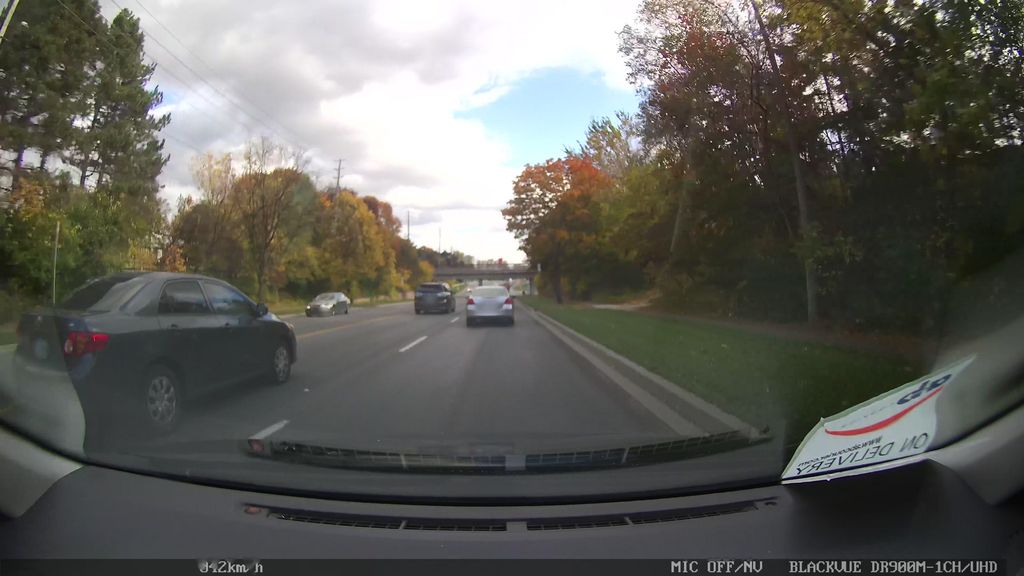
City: toronto